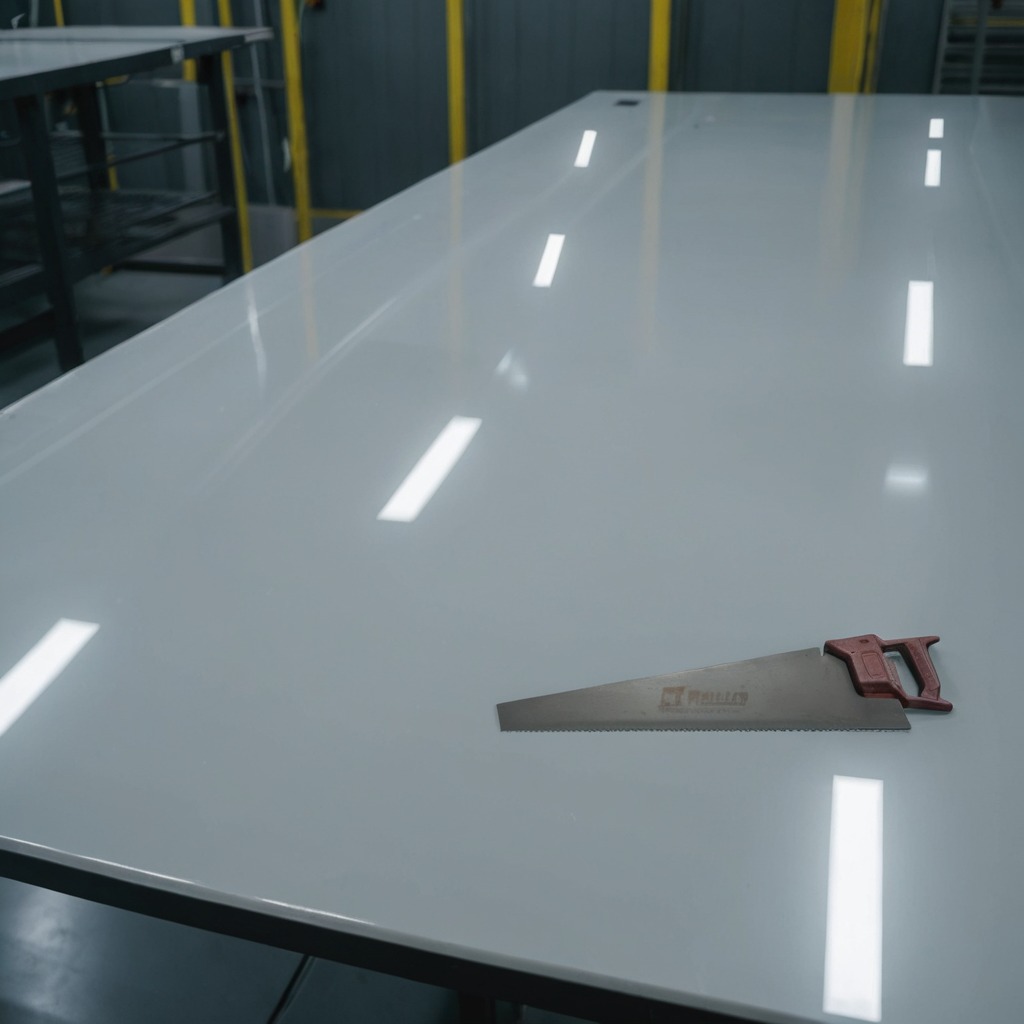
A metal saw is lying on a table in a ship maintenance bay industrial lighting.